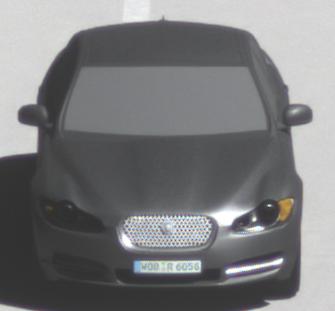
Make: Jaguar
Model: XF 3.0 V6
Detailed model: XF (X250) Limousine
Model produced from: 2010/02
Model produced until: 2010/10
Doors: 4
Color: gray
Road condition: dry road
Daytime: midday
Contrast: high contrast